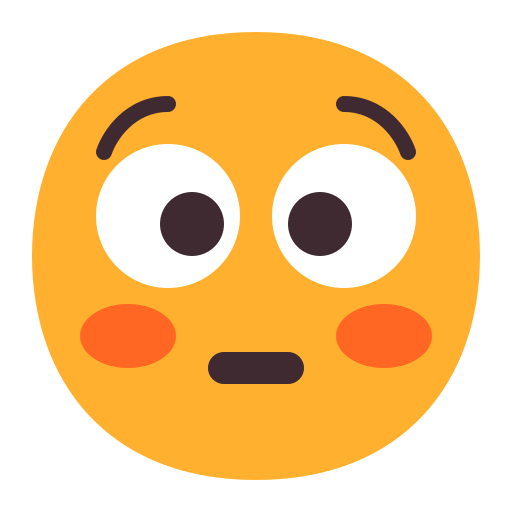
flushed face flat